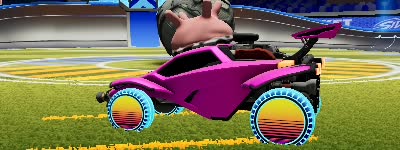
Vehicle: octane